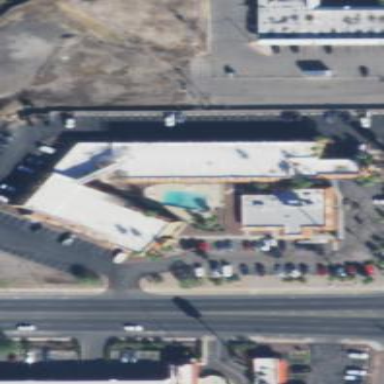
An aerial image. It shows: Hotel building.